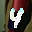
Label: 4